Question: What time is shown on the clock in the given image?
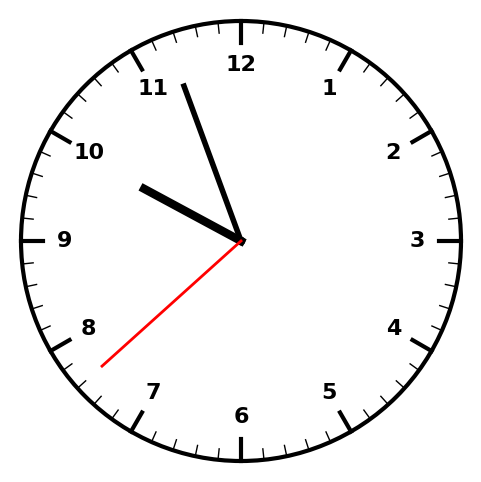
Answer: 09:56:38